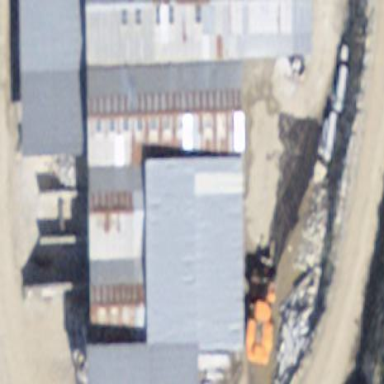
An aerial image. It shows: Industrial building.